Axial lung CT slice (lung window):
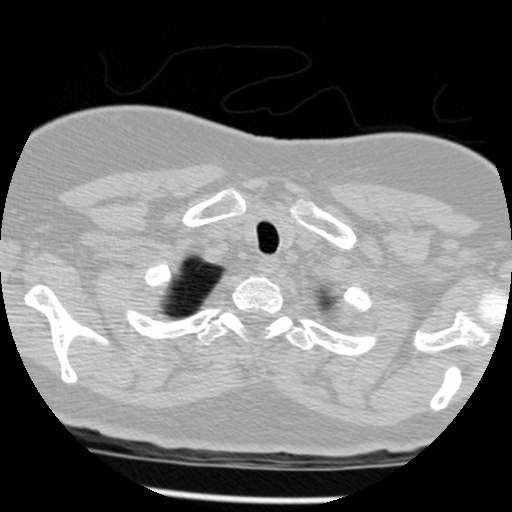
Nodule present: no